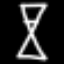
Label: hourglass